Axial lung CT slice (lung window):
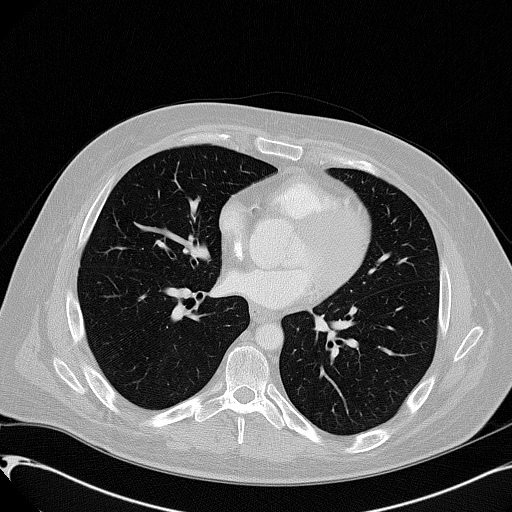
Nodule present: no